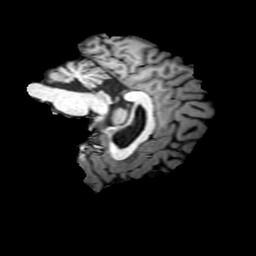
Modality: T1w
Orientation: sagittal
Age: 33
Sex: male
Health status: ill